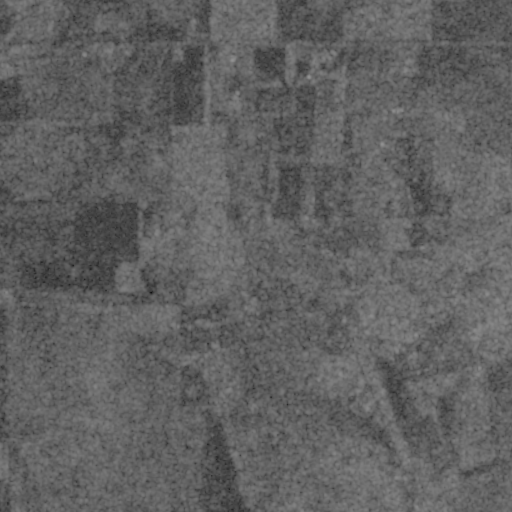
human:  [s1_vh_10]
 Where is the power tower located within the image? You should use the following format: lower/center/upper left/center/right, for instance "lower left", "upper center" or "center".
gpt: The power tower is located in the upper of the image.
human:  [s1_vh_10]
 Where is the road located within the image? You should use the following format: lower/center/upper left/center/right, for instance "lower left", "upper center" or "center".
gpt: There is no road in the image.

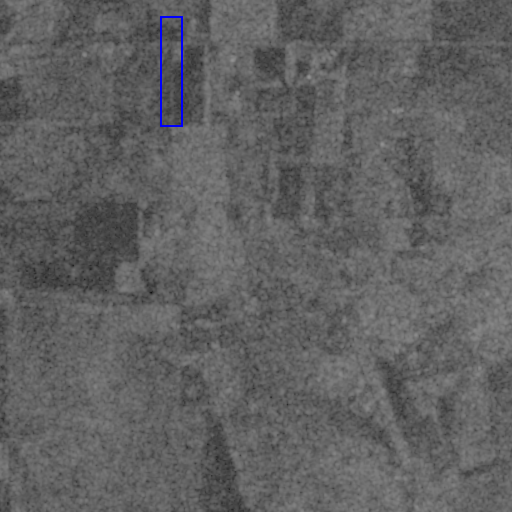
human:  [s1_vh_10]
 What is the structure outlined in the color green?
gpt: There is no green outline.
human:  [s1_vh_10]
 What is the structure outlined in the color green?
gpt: There is no structure outlined in green.